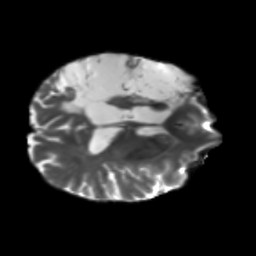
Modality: T2w
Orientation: axial
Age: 49
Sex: male
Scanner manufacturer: siemens
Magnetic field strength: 3 T
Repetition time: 5.25 s
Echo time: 0.08 s